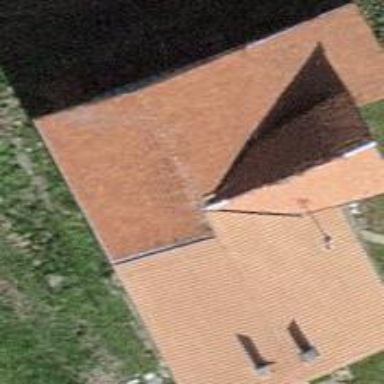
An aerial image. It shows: Simple and straightforward house.